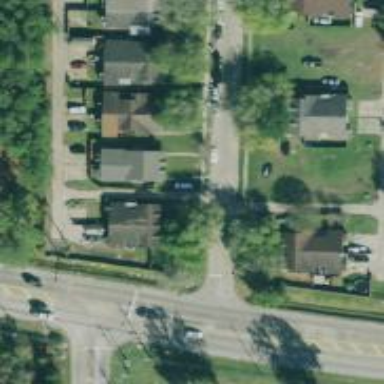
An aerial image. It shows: Alleyway designated as service road.